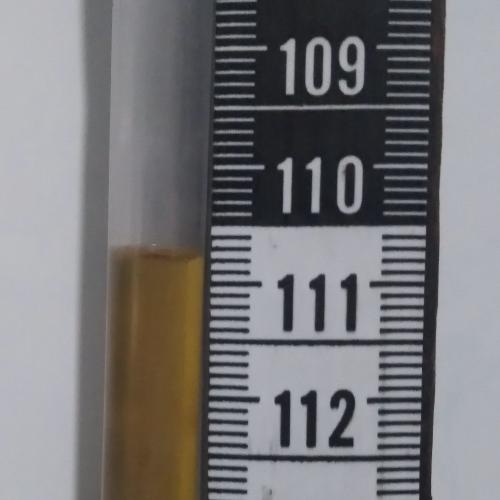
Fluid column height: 110.8 cm